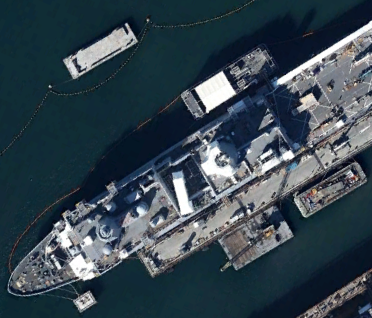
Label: combat